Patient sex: M
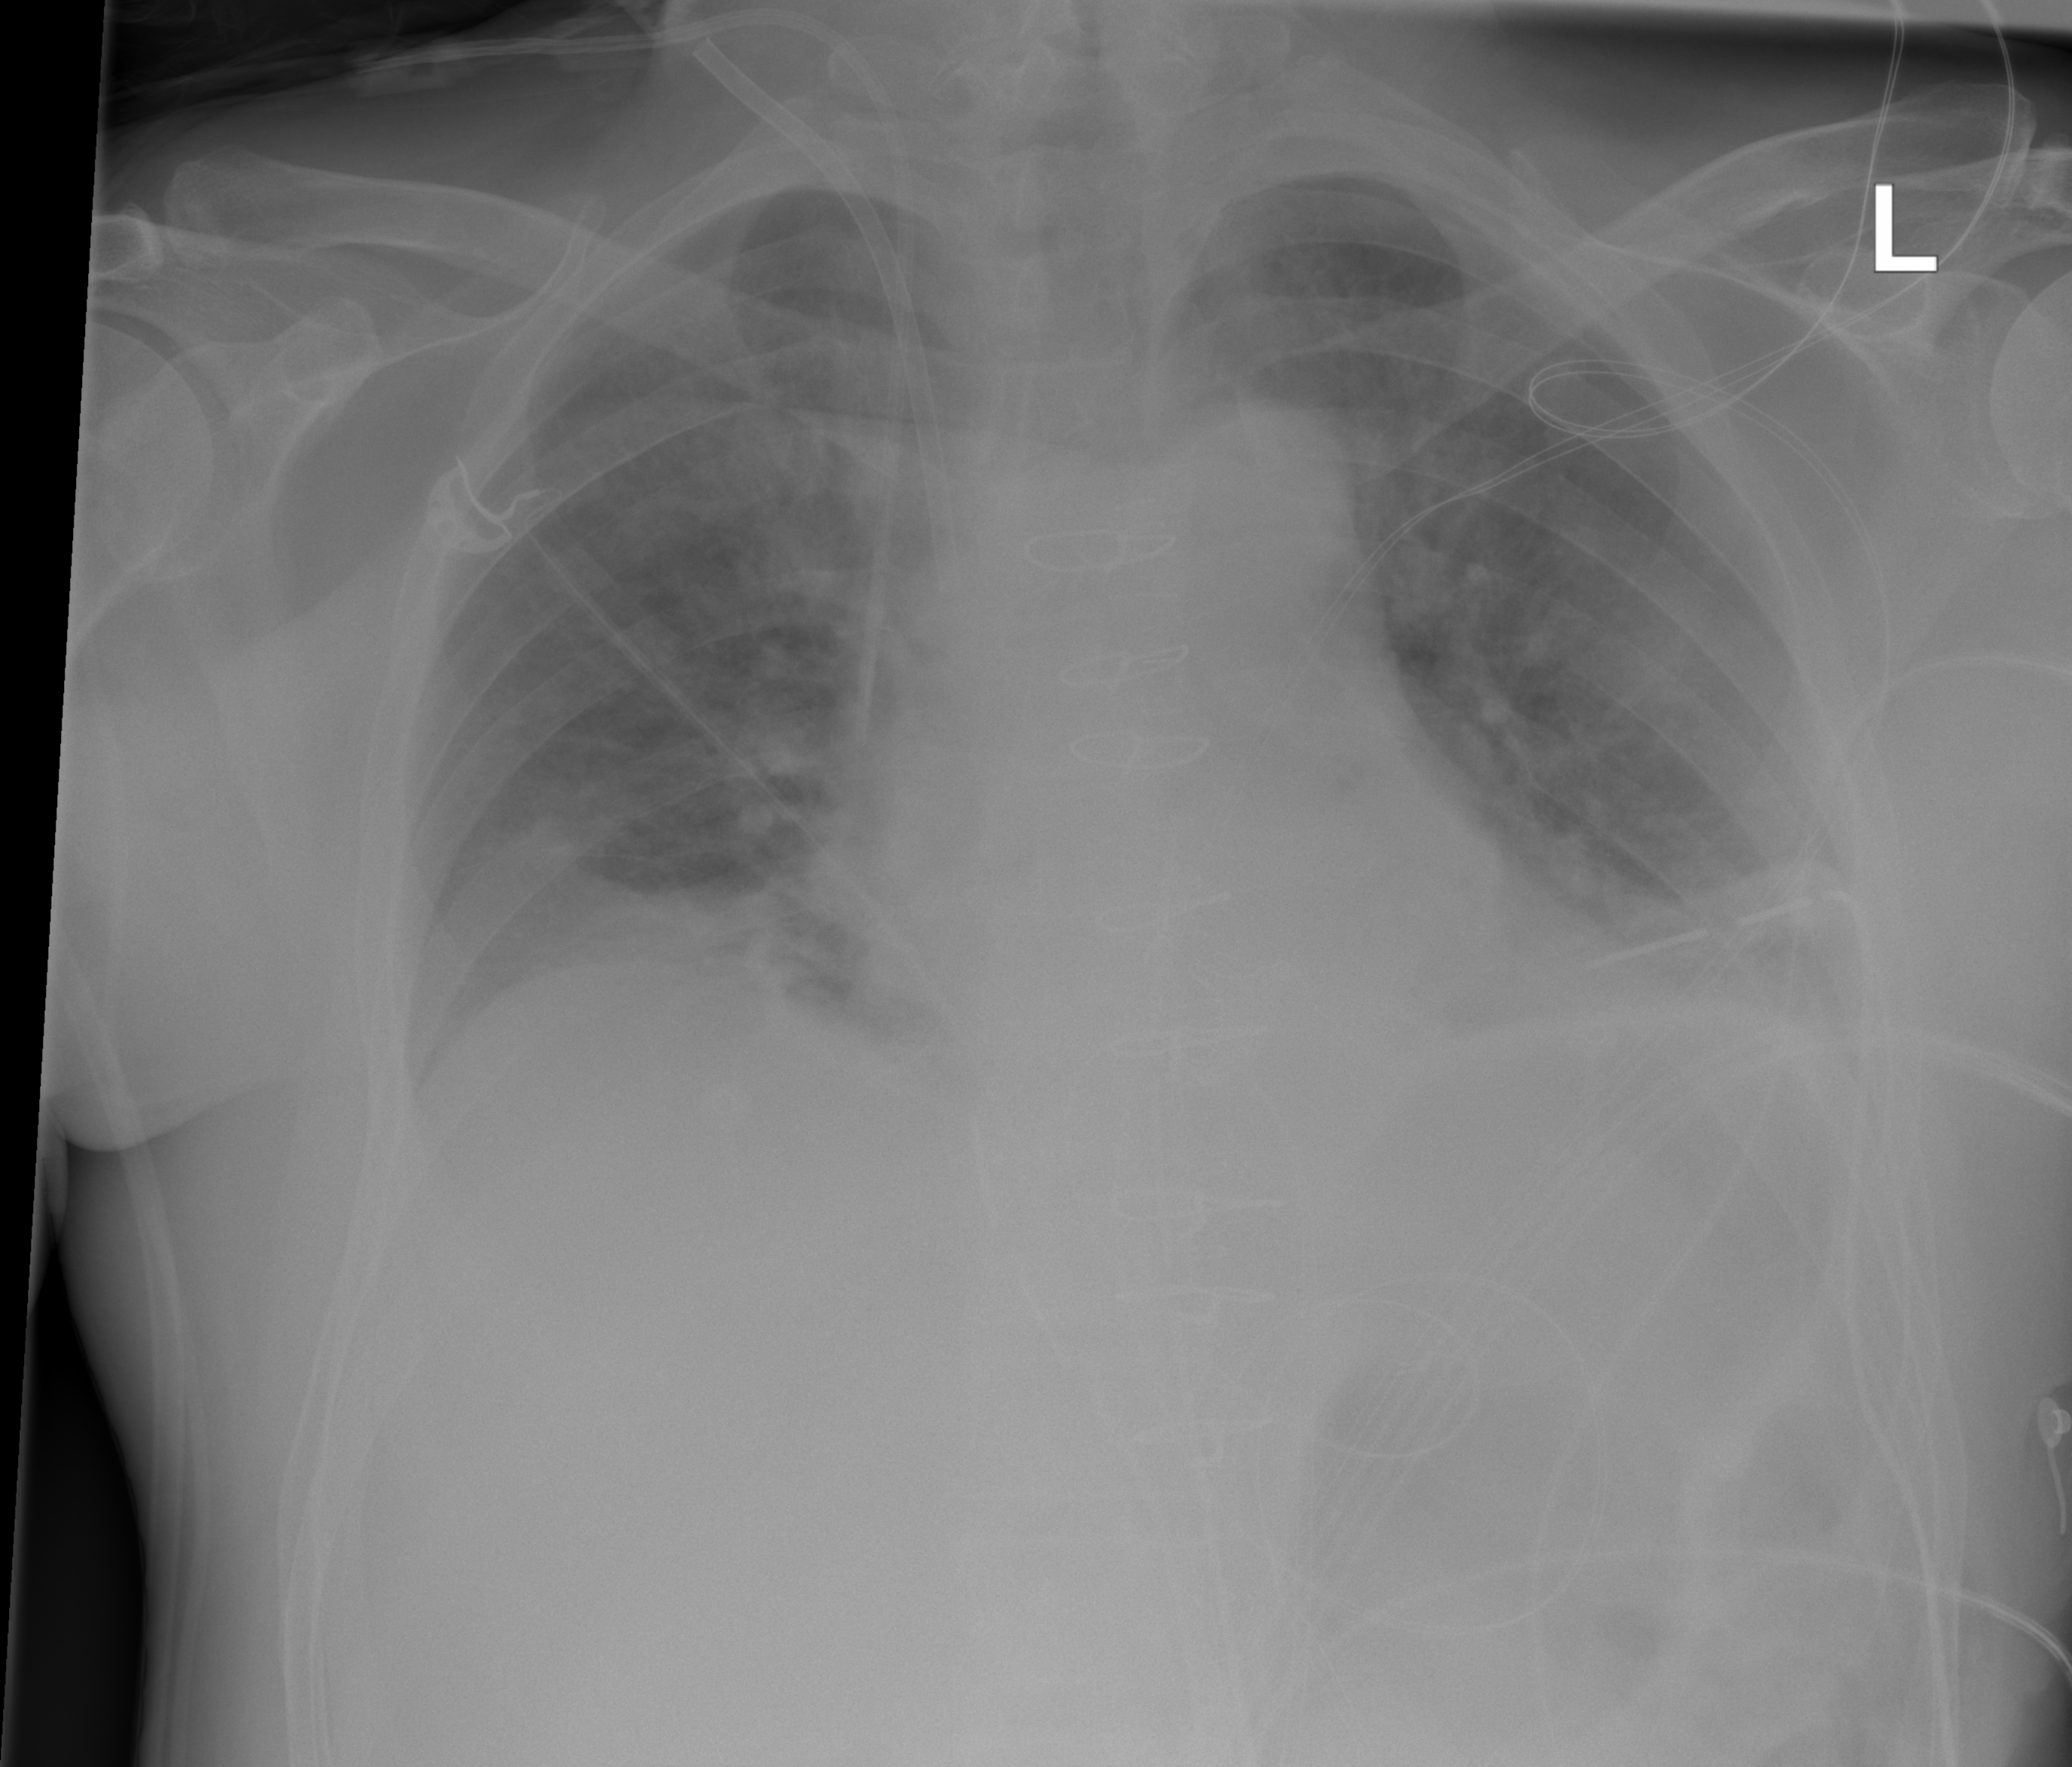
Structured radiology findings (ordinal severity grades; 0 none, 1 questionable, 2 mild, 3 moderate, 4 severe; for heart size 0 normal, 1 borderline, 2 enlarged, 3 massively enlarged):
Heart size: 0
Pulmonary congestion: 2
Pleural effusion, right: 0
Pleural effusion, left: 1
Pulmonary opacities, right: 1
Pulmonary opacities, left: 1
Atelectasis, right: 2
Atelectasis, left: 2